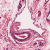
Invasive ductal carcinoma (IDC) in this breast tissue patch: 0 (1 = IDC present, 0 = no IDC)